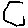
Label: hexagon